Question: Has anyone come across a tutorial to create documentation for functions you create in ? I'm trying to organize some functions that I have written but so far I'm doing a terrible job. I would really like to have a file explicitly for the functions and one for the documentation and somehow add a path to the Mathematica documentation so that Mathematica can also search for it.
Take the documentation for the 'Sin' function for instance:

When you click on the arrows it opens a notebook with information on the 'Sin' function. I tried copying the contents of that notebook and pasting in a fresh notebook so that I can edit it but I can't modify the contents.
I really like Mathematica's format for the documentation and I would like to document my functions in the same way for future reference. Does any one know how to document functions the same way Mathematica does?
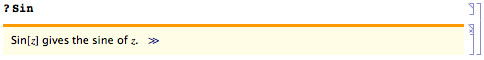
Answer: Perhaps <URL> will be useful.